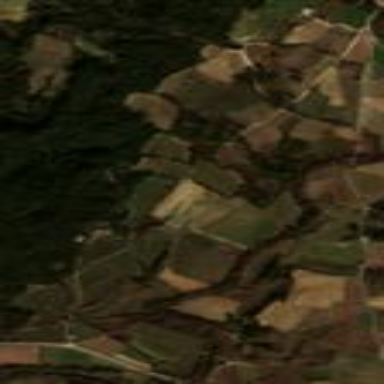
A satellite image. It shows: Vineyard growing grapes.